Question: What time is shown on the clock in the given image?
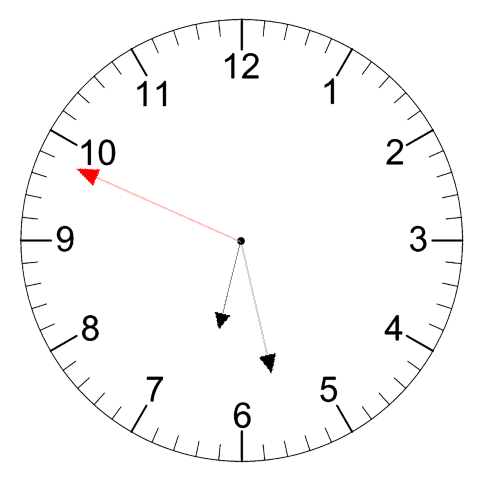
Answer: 06:27:49